Question: I am working on adding background images to a wordpress theme. I added the following code below the body tag:
'''
<!-- Custom floating background -->
<img id="left-girl" src="/wp-content/uploads/2014/03/left-girl.png">
<img id="right-girl" src="/wp-content/uploads/2014/03/right-girl.png">
'''
I am trying to get them to float to the left and the right of the sites main content without effecting the vertical space.
Here is my CSS:
'''
#left-girl {
float:left;
margin-left:5em;
}
#right-girl {
float:right;
margin-right:5em;
}
'''
This is whay I get:

How can I achieve this?
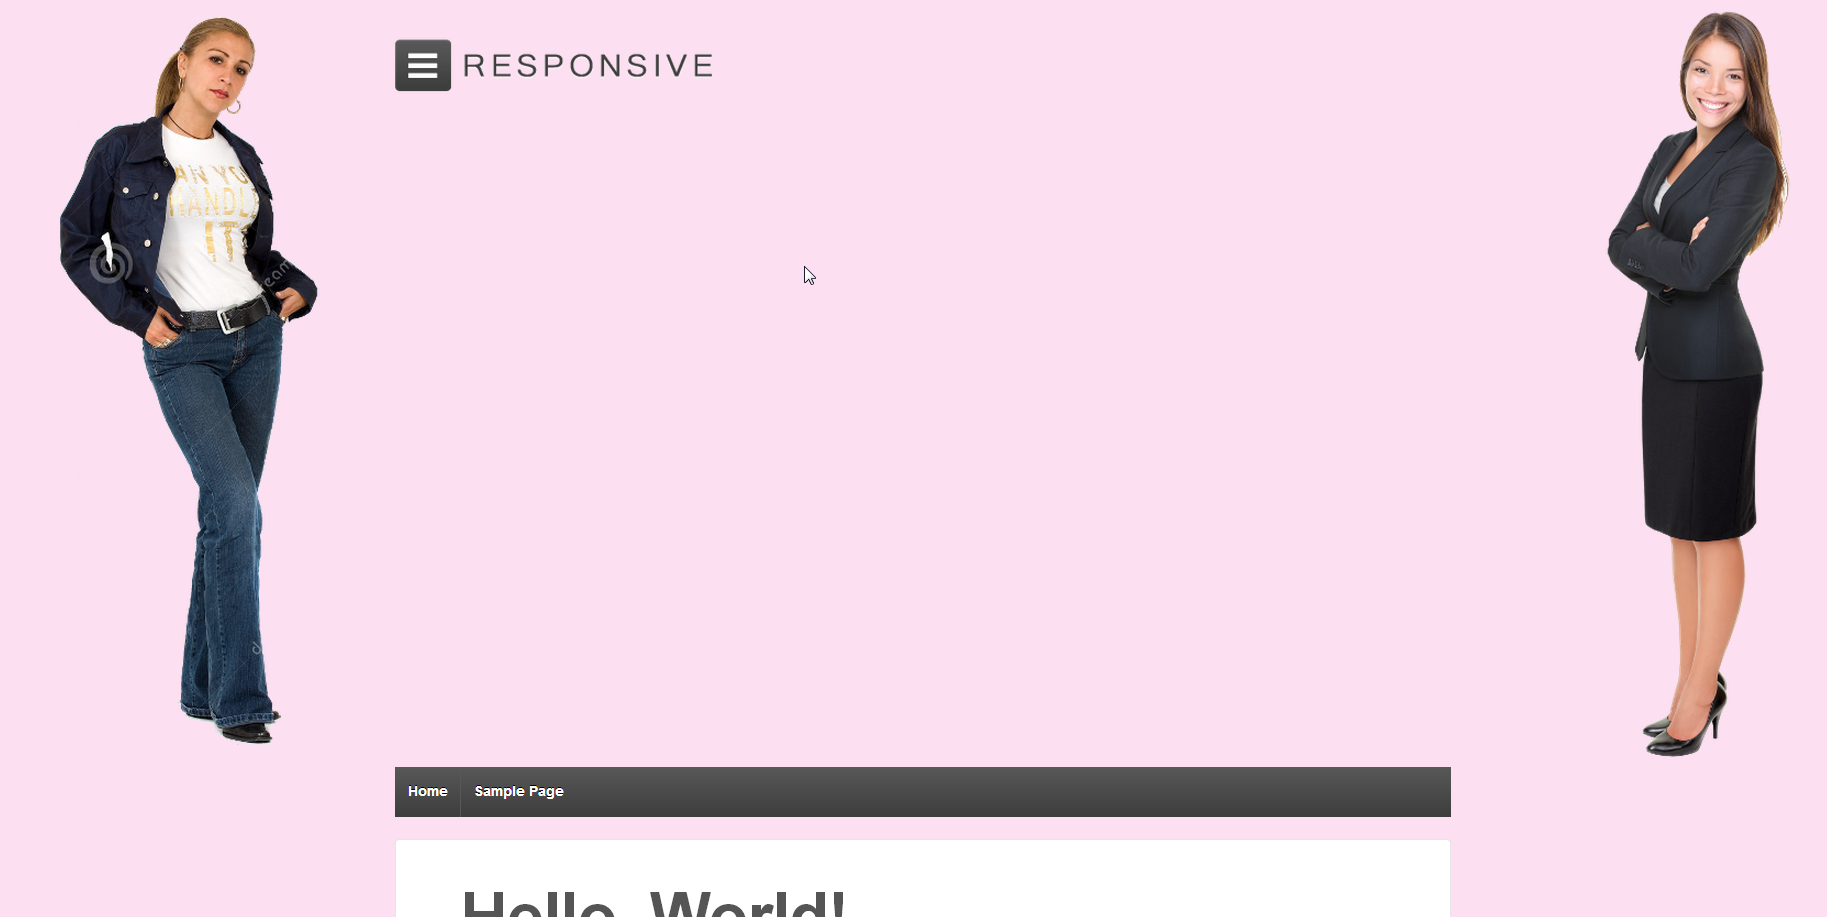
Answer: You can use something like the following structure:
'''
<div id="wrapper">
<div class="left"><img src="/wp-content/uploads/2014/03/left-girl.png" /></div>
<div class="main">
</div>
<div class="right"><img src="/wp-content/uploads/2014/03/right-girl.png" /></div>
</div>
'''
and css
'''
#wrapper {padding-left:120px; padding-right:120px;} /*padding should be width of respective images plus what padding you want*/
#wrapper:after {content:''; display:block; clear:both; height:0; overflow:hidden;}
#wrapper > div {float:left;}
#wrapper > .left {width:100px; /*width of image*/ margin-left:-120px; /*minus amount of left padding*/}
#wrapper > .right {float:right; width:100px; /*width of image*/ margin-right:-120px; /*minus amount of right padding*/}
#wrapper > .main {width:100%;}
'''
<URL>